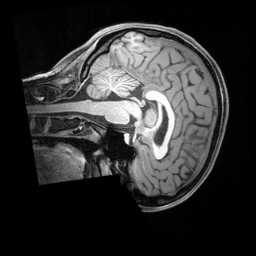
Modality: T1w
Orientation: sagittal
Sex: female
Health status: ill
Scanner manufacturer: siemens
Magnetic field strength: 3 T
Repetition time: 2.4 s
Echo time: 0.00201 s